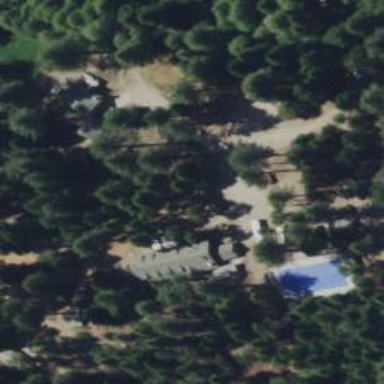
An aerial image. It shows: Hostel for tourism purposes.